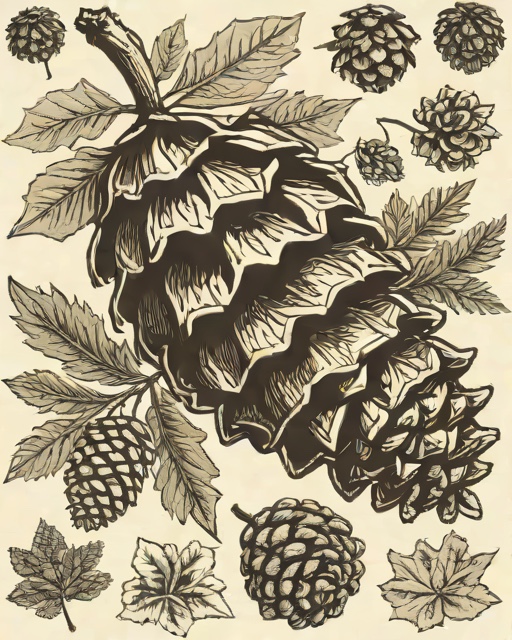
Category: Autumn